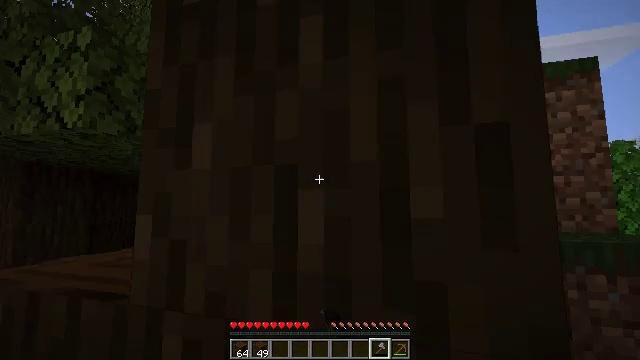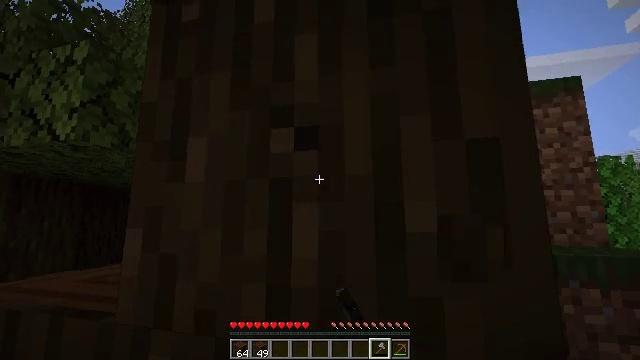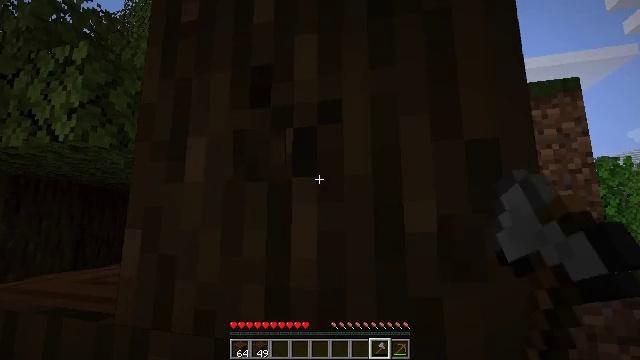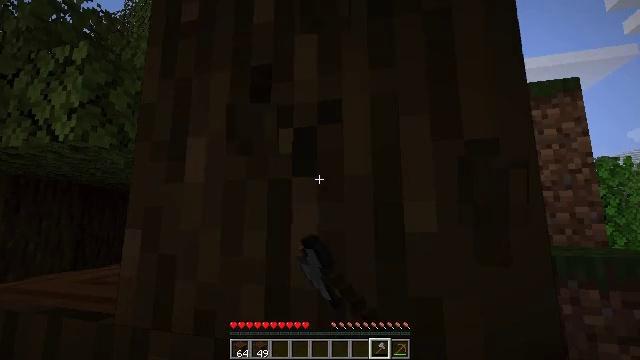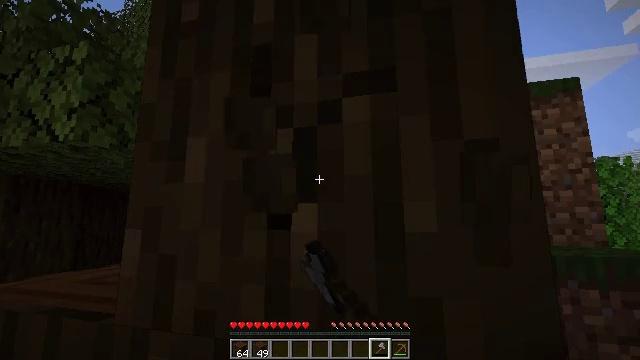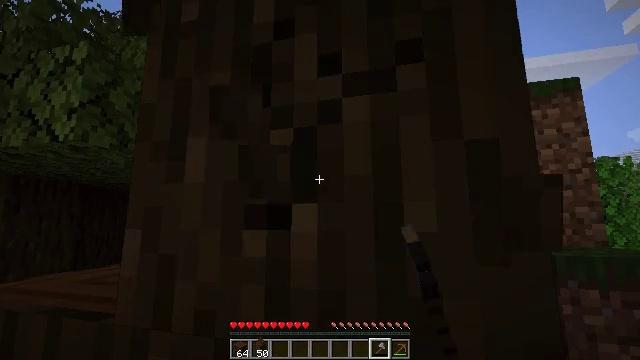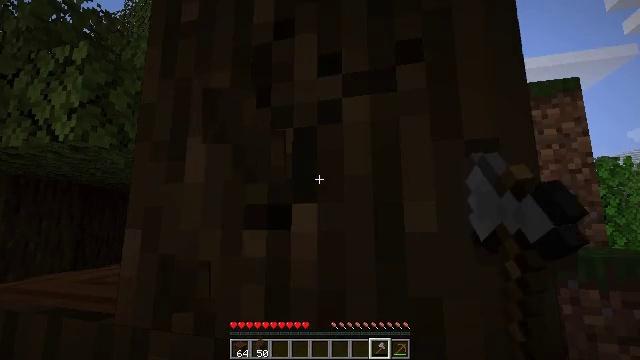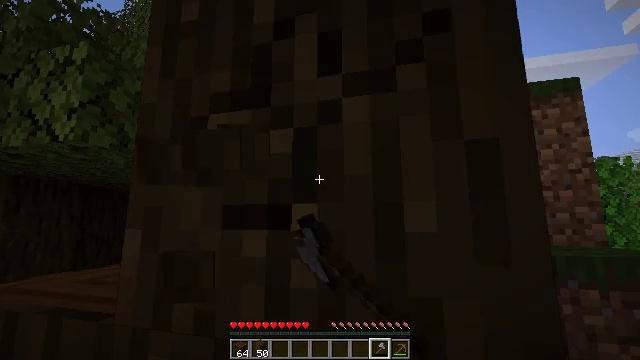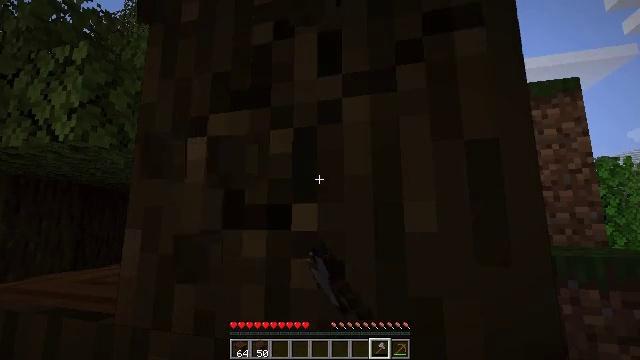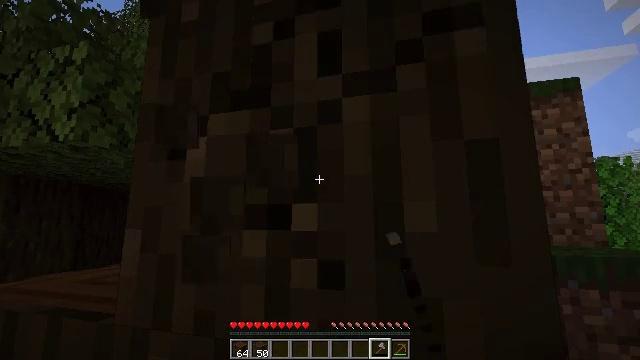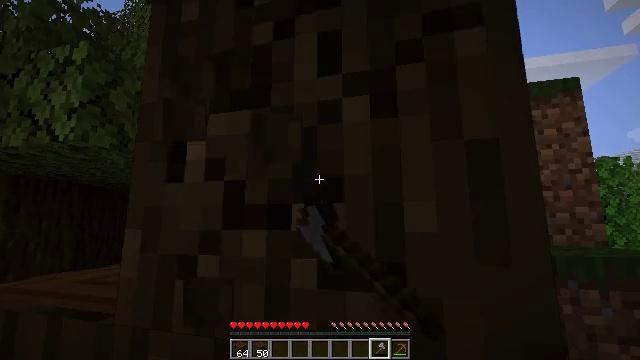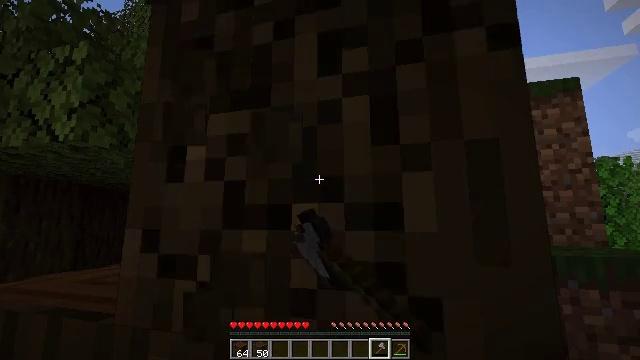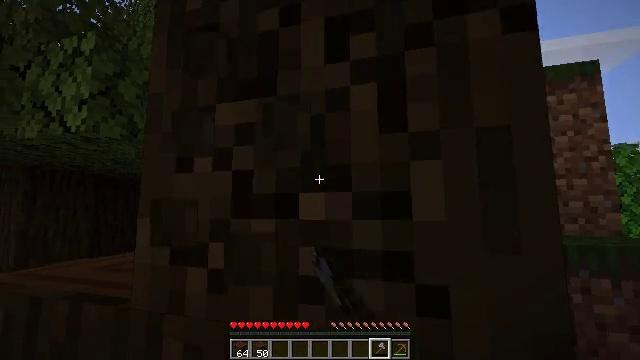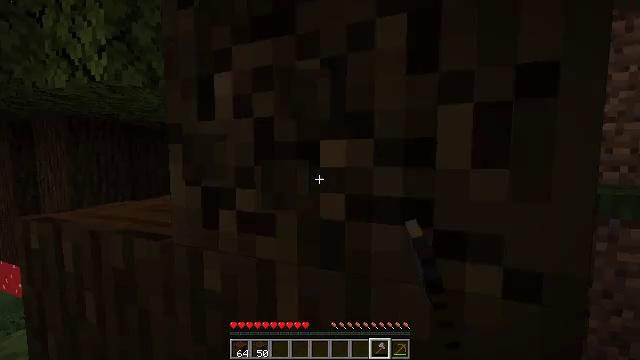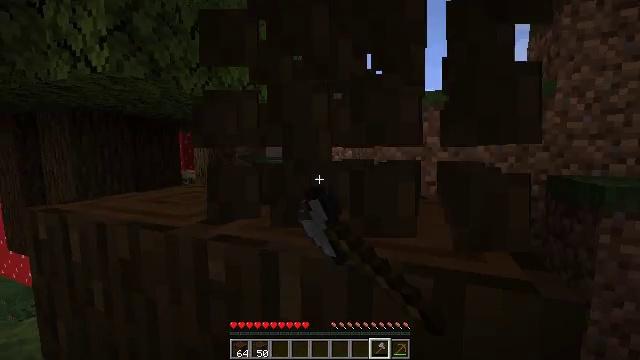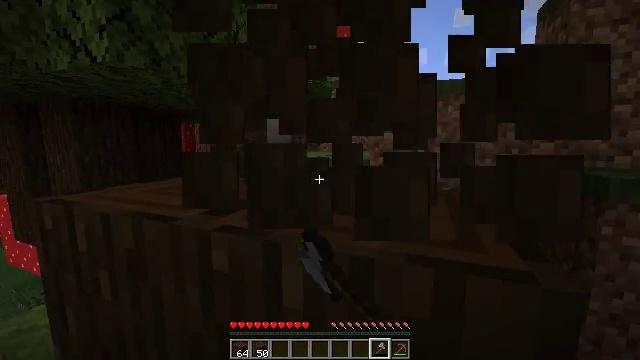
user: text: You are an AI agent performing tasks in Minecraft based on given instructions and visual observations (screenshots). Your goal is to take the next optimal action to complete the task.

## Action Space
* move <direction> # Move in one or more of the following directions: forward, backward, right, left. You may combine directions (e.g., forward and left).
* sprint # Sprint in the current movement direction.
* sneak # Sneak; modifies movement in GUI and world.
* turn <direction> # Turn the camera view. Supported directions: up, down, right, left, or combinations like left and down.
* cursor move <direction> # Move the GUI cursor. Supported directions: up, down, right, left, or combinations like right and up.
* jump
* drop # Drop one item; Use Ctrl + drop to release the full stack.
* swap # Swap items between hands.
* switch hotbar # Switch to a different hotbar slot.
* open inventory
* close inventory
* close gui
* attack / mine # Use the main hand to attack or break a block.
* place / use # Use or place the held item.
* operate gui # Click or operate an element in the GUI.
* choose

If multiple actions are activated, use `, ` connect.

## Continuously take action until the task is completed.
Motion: motion action
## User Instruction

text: Mine the dark oak log from a tree.
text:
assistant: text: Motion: sneak, turn right and up, attack / mine
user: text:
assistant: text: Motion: sneak, attack / mine
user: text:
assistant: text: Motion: sneak, attack / mine
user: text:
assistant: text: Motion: sneak, attack / mine
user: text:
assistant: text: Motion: sneak, attack / mine
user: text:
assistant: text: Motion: sneak, attack / mine
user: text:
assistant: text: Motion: sneak, attack / mine
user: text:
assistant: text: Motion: sneak, attack / mine
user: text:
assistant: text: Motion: sneak, attack / mine
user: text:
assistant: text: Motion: sneak, attack / mine
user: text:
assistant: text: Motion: sneak, attack / mine
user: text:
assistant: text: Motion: sneak, turn left and down, attack / mine
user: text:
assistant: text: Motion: sneak, turn left and down, attack / mine
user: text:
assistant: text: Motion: sneak, turn down, attack / mine
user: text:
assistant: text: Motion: sneak, turn down, attack / mine
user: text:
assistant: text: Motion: sneak, attack / mine
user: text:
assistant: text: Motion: sneak, attack / mine
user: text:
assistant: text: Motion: sneak, attack / mine
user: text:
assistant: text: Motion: move forward and move right, sneak, turn left and down, attack / mine
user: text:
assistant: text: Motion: move forward and move right, sneak, turn left and down, attack / mine
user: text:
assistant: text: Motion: move forward and move right, sneak, turn left and down, attack / mine
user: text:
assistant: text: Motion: move forward and move right, sneak, turn left and down, attack / mine
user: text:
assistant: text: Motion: move right, sneak, turn left and down, attack / mine
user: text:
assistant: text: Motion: sneak, attack / mine
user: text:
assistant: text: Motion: sneak, attack / mine
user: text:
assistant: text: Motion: sneak, attack / mine
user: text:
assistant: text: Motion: sneak, attack / mine
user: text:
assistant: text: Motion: sneak, attack / mine
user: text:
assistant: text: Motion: sneak, attack / mine
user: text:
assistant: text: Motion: sneak, attack / mine